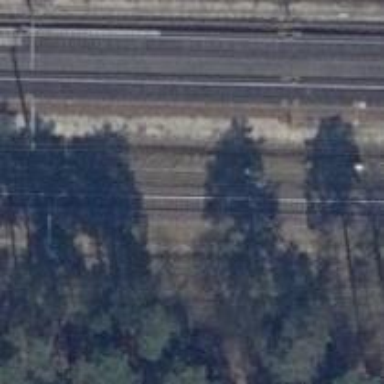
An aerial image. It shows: Railway signal.